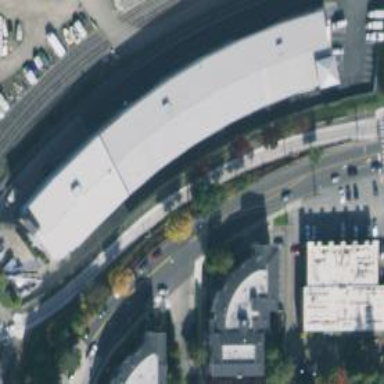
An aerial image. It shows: Building used for storage rental.